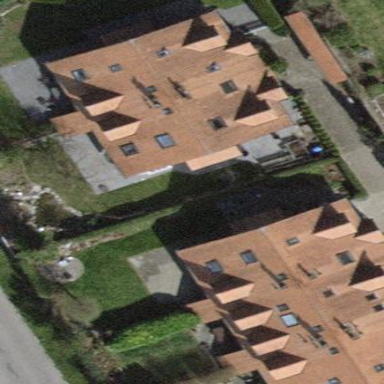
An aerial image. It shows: Residential garden.